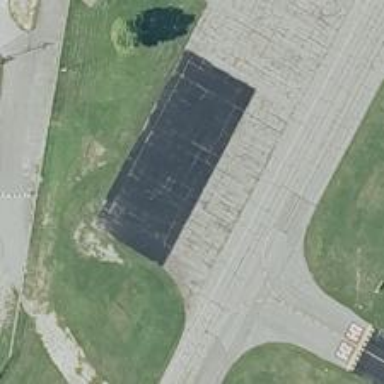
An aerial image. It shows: View of taxiway at the airport.